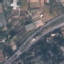
Land use / land cover class: Highway